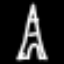
Label: The Eiffel Tower